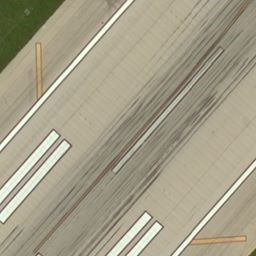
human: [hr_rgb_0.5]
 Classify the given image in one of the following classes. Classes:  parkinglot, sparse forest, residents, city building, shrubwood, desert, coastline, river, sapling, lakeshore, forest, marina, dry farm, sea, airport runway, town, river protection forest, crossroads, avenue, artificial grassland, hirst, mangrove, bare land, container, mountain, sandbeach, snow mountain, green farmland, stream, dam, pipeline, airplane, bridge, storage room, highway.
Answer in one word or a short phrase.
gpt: airport runway